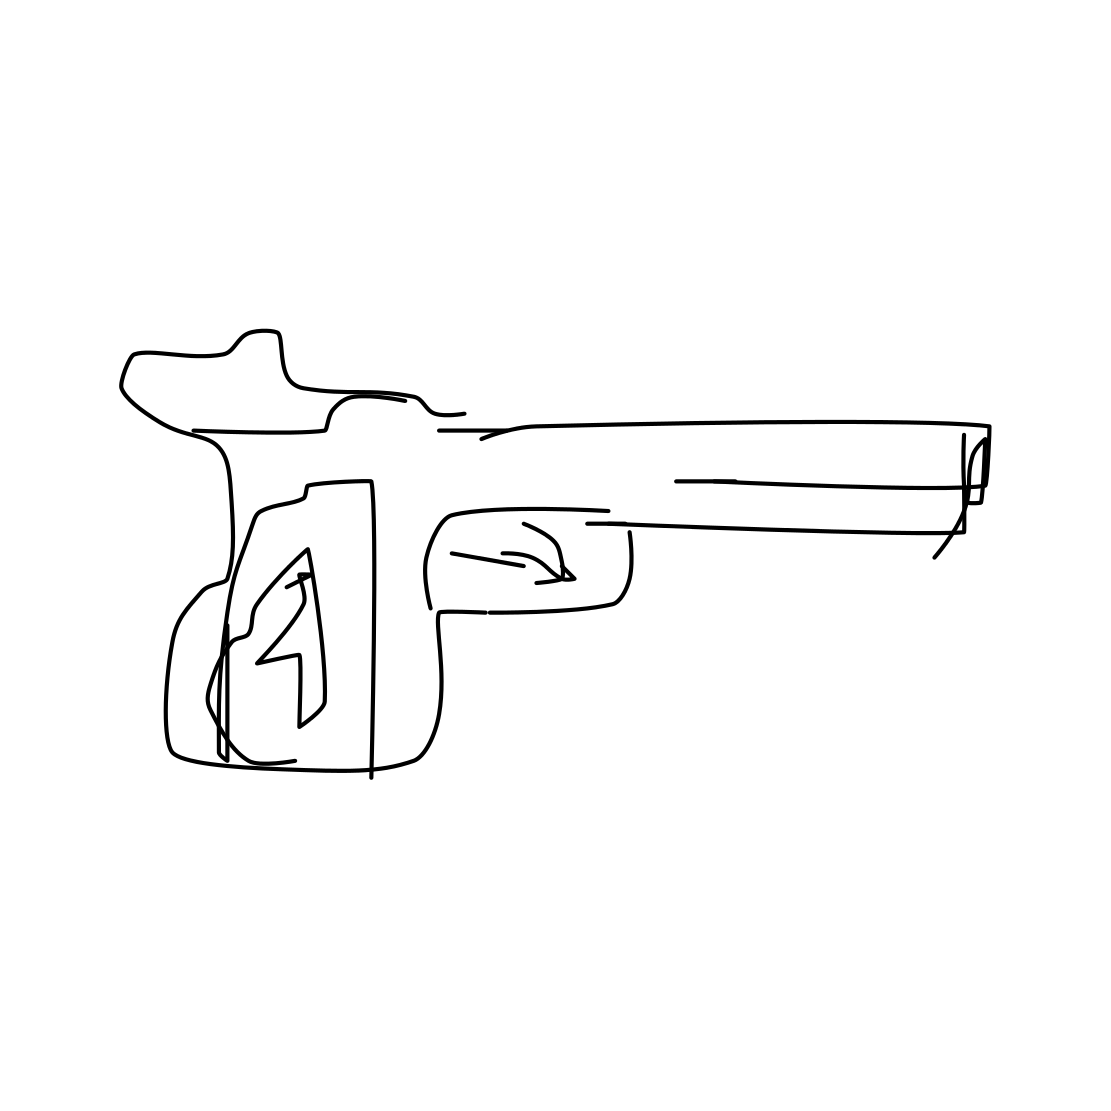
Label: revolver